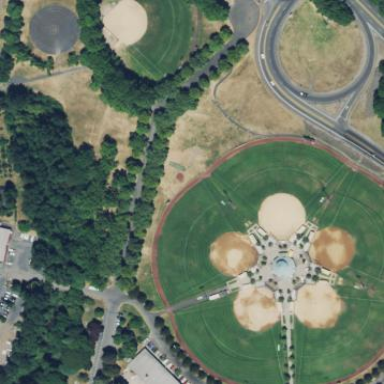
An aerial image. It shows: Baseball pitch for leisure and sports activities.